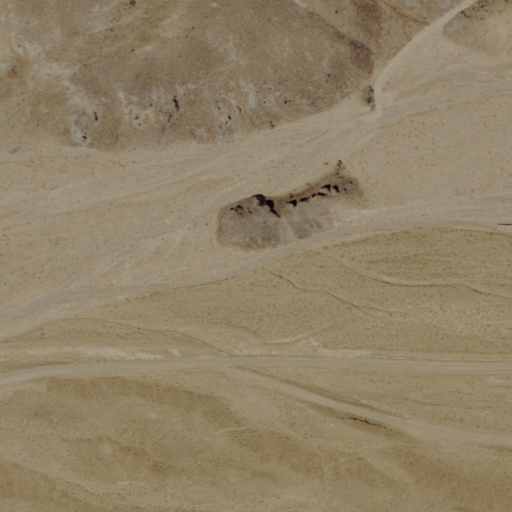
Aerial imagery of valley in Nevada named Cinnabar Canyon containing only shrub